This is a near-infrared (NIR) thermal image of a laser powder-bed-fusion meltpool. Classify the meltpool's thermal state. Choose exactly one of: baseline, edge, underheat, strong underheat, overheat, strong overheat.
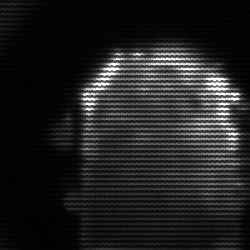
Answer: baseline